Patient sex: M
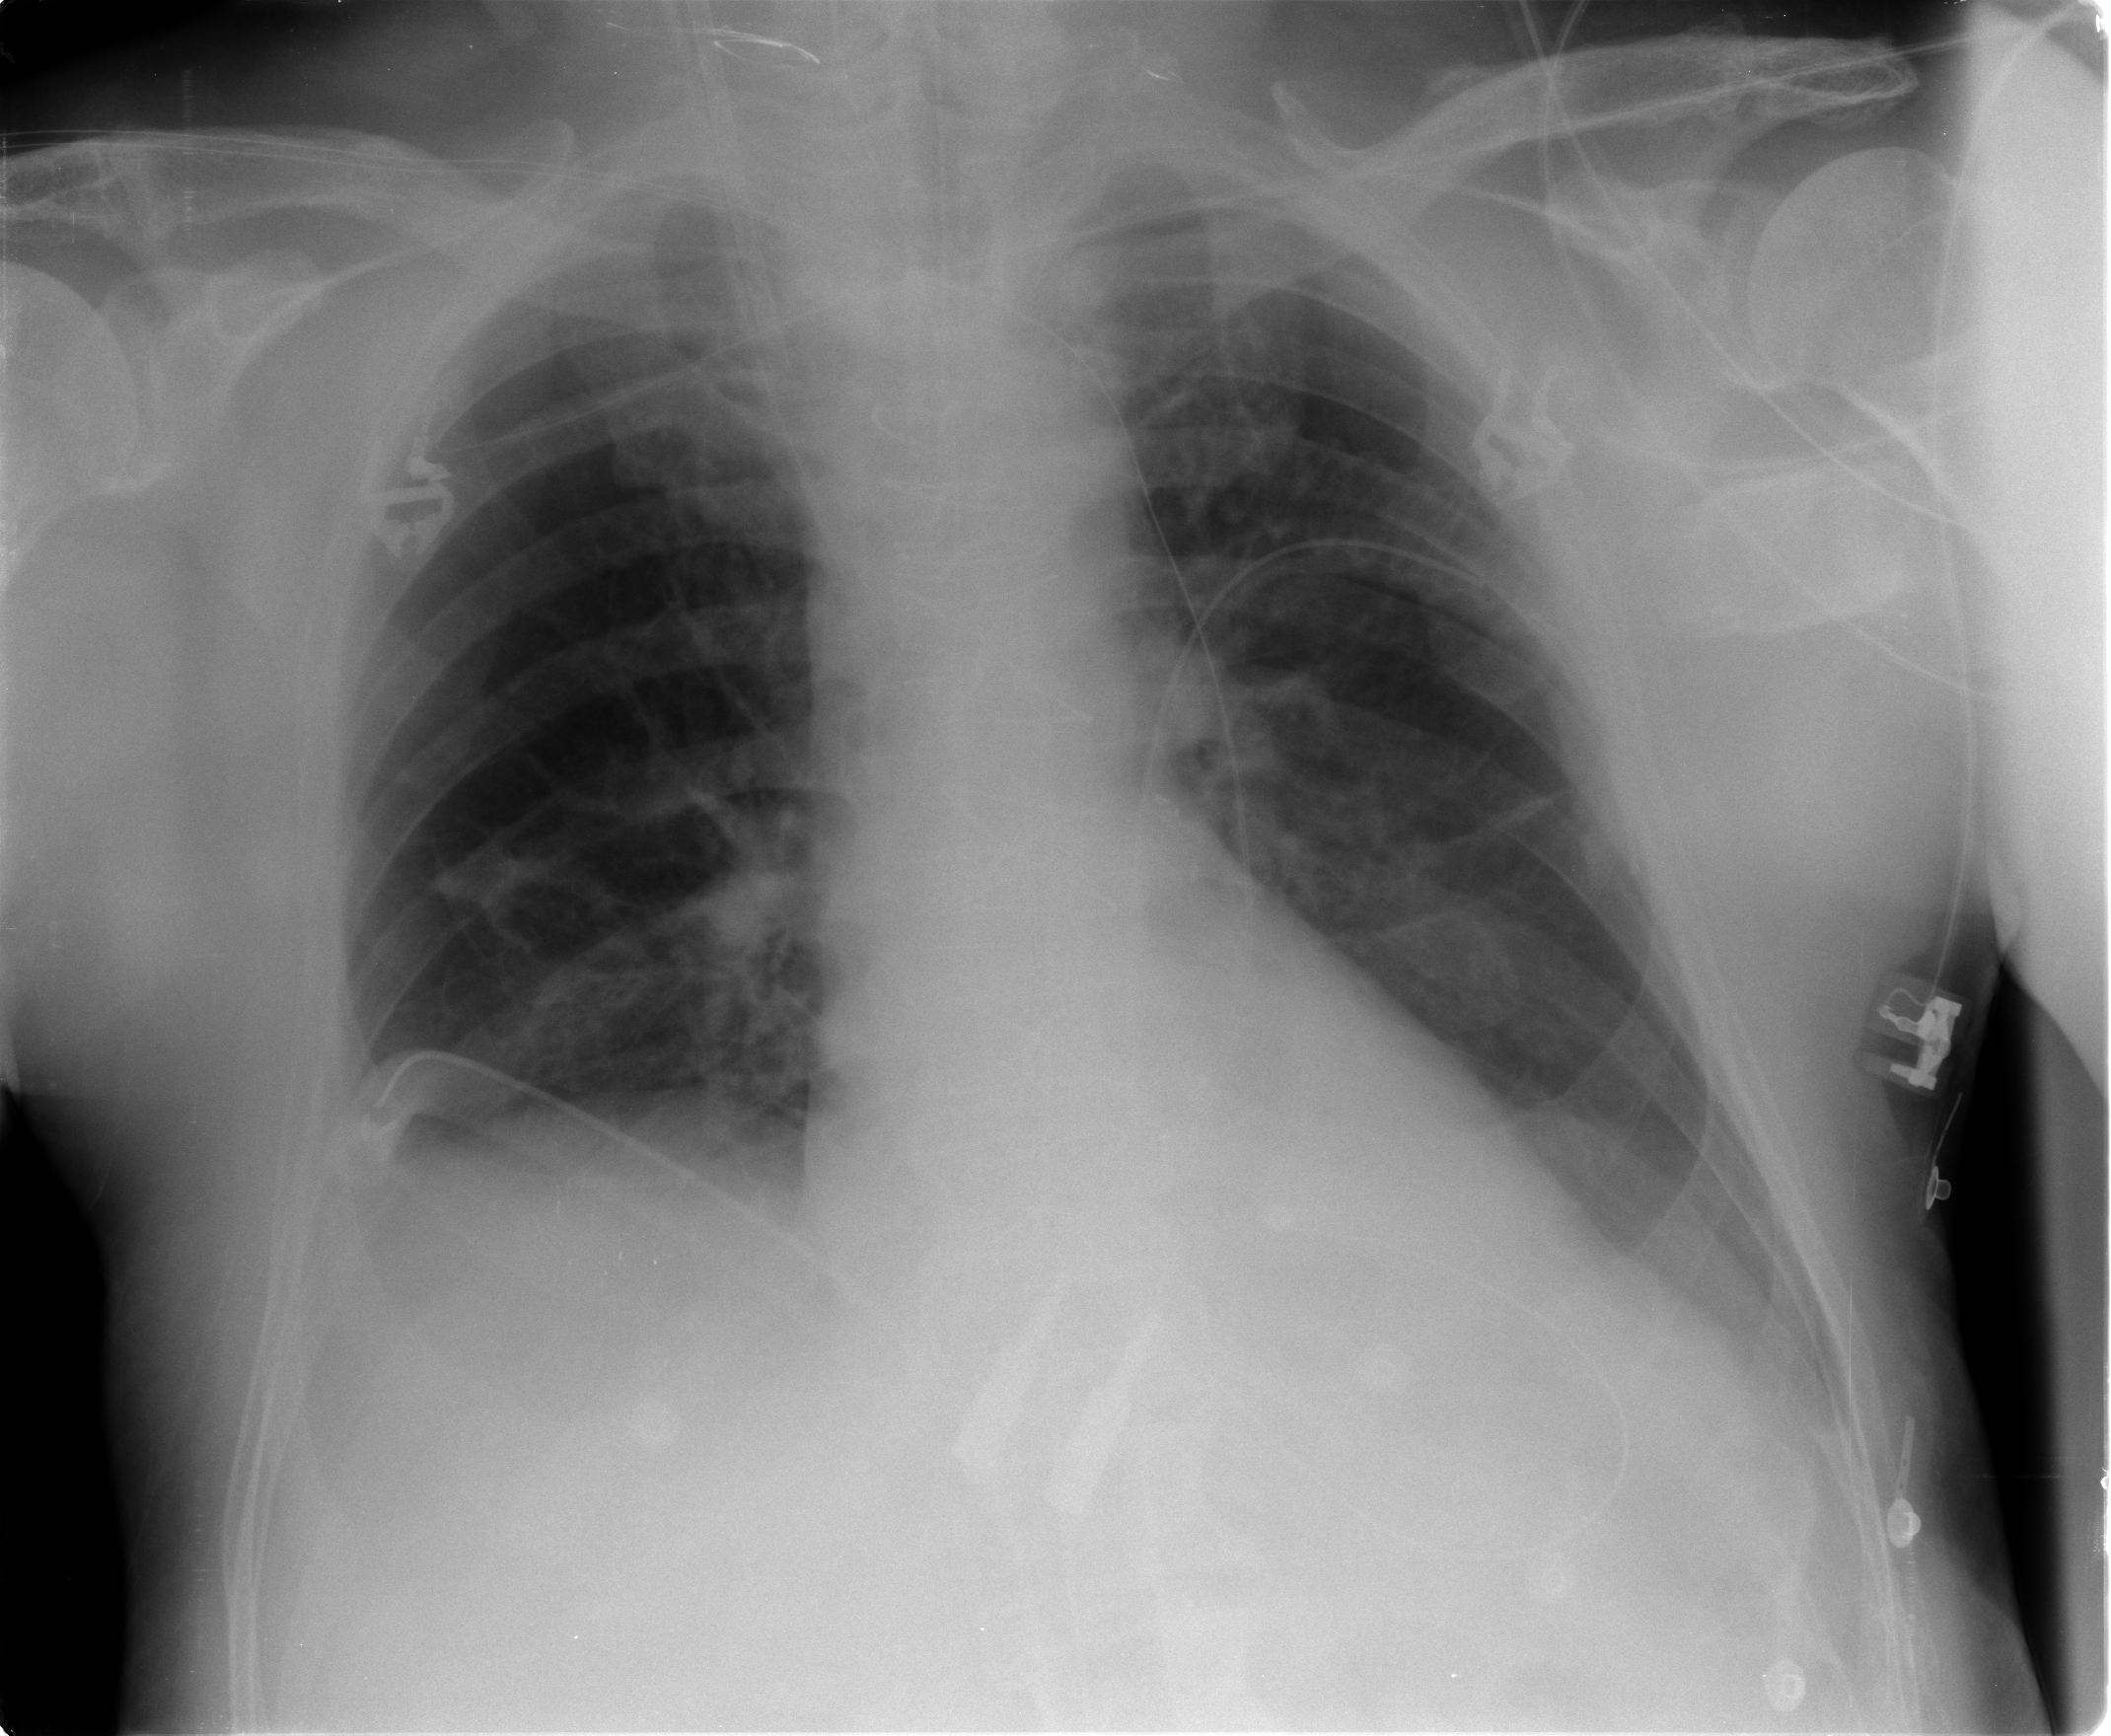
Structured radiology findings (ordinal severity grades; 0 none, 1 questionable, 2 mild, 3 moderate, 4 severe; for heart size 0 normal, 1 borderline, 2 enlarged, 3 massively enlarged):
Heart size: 0
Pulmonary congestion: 0
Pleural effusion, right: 2
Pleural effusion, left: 2
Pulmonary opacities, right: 0
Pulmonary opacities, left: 0
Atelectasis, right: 2
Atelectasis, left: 2